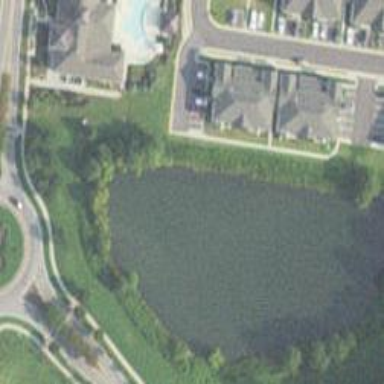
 creating natural and serene environment."